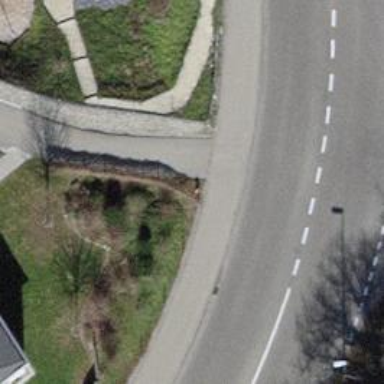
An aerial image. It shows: Asphalt sidewalk.